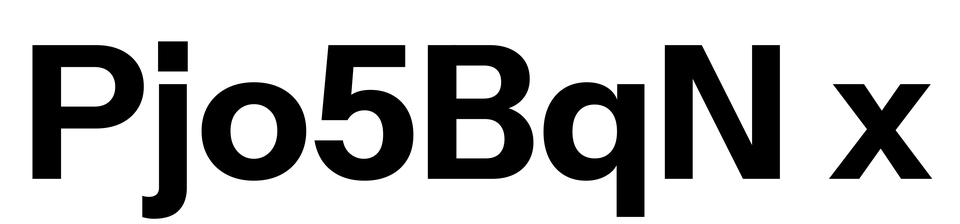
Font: InstrumentSans_Bold